Field crop: tomato
Growth stage: 1
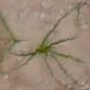
Species: cyperus